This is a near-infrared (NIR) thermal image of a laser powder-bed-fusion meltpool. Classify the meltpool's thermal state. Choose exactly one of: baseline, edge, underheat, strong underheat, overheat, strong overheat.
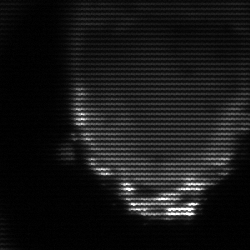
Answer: edge